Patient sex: M
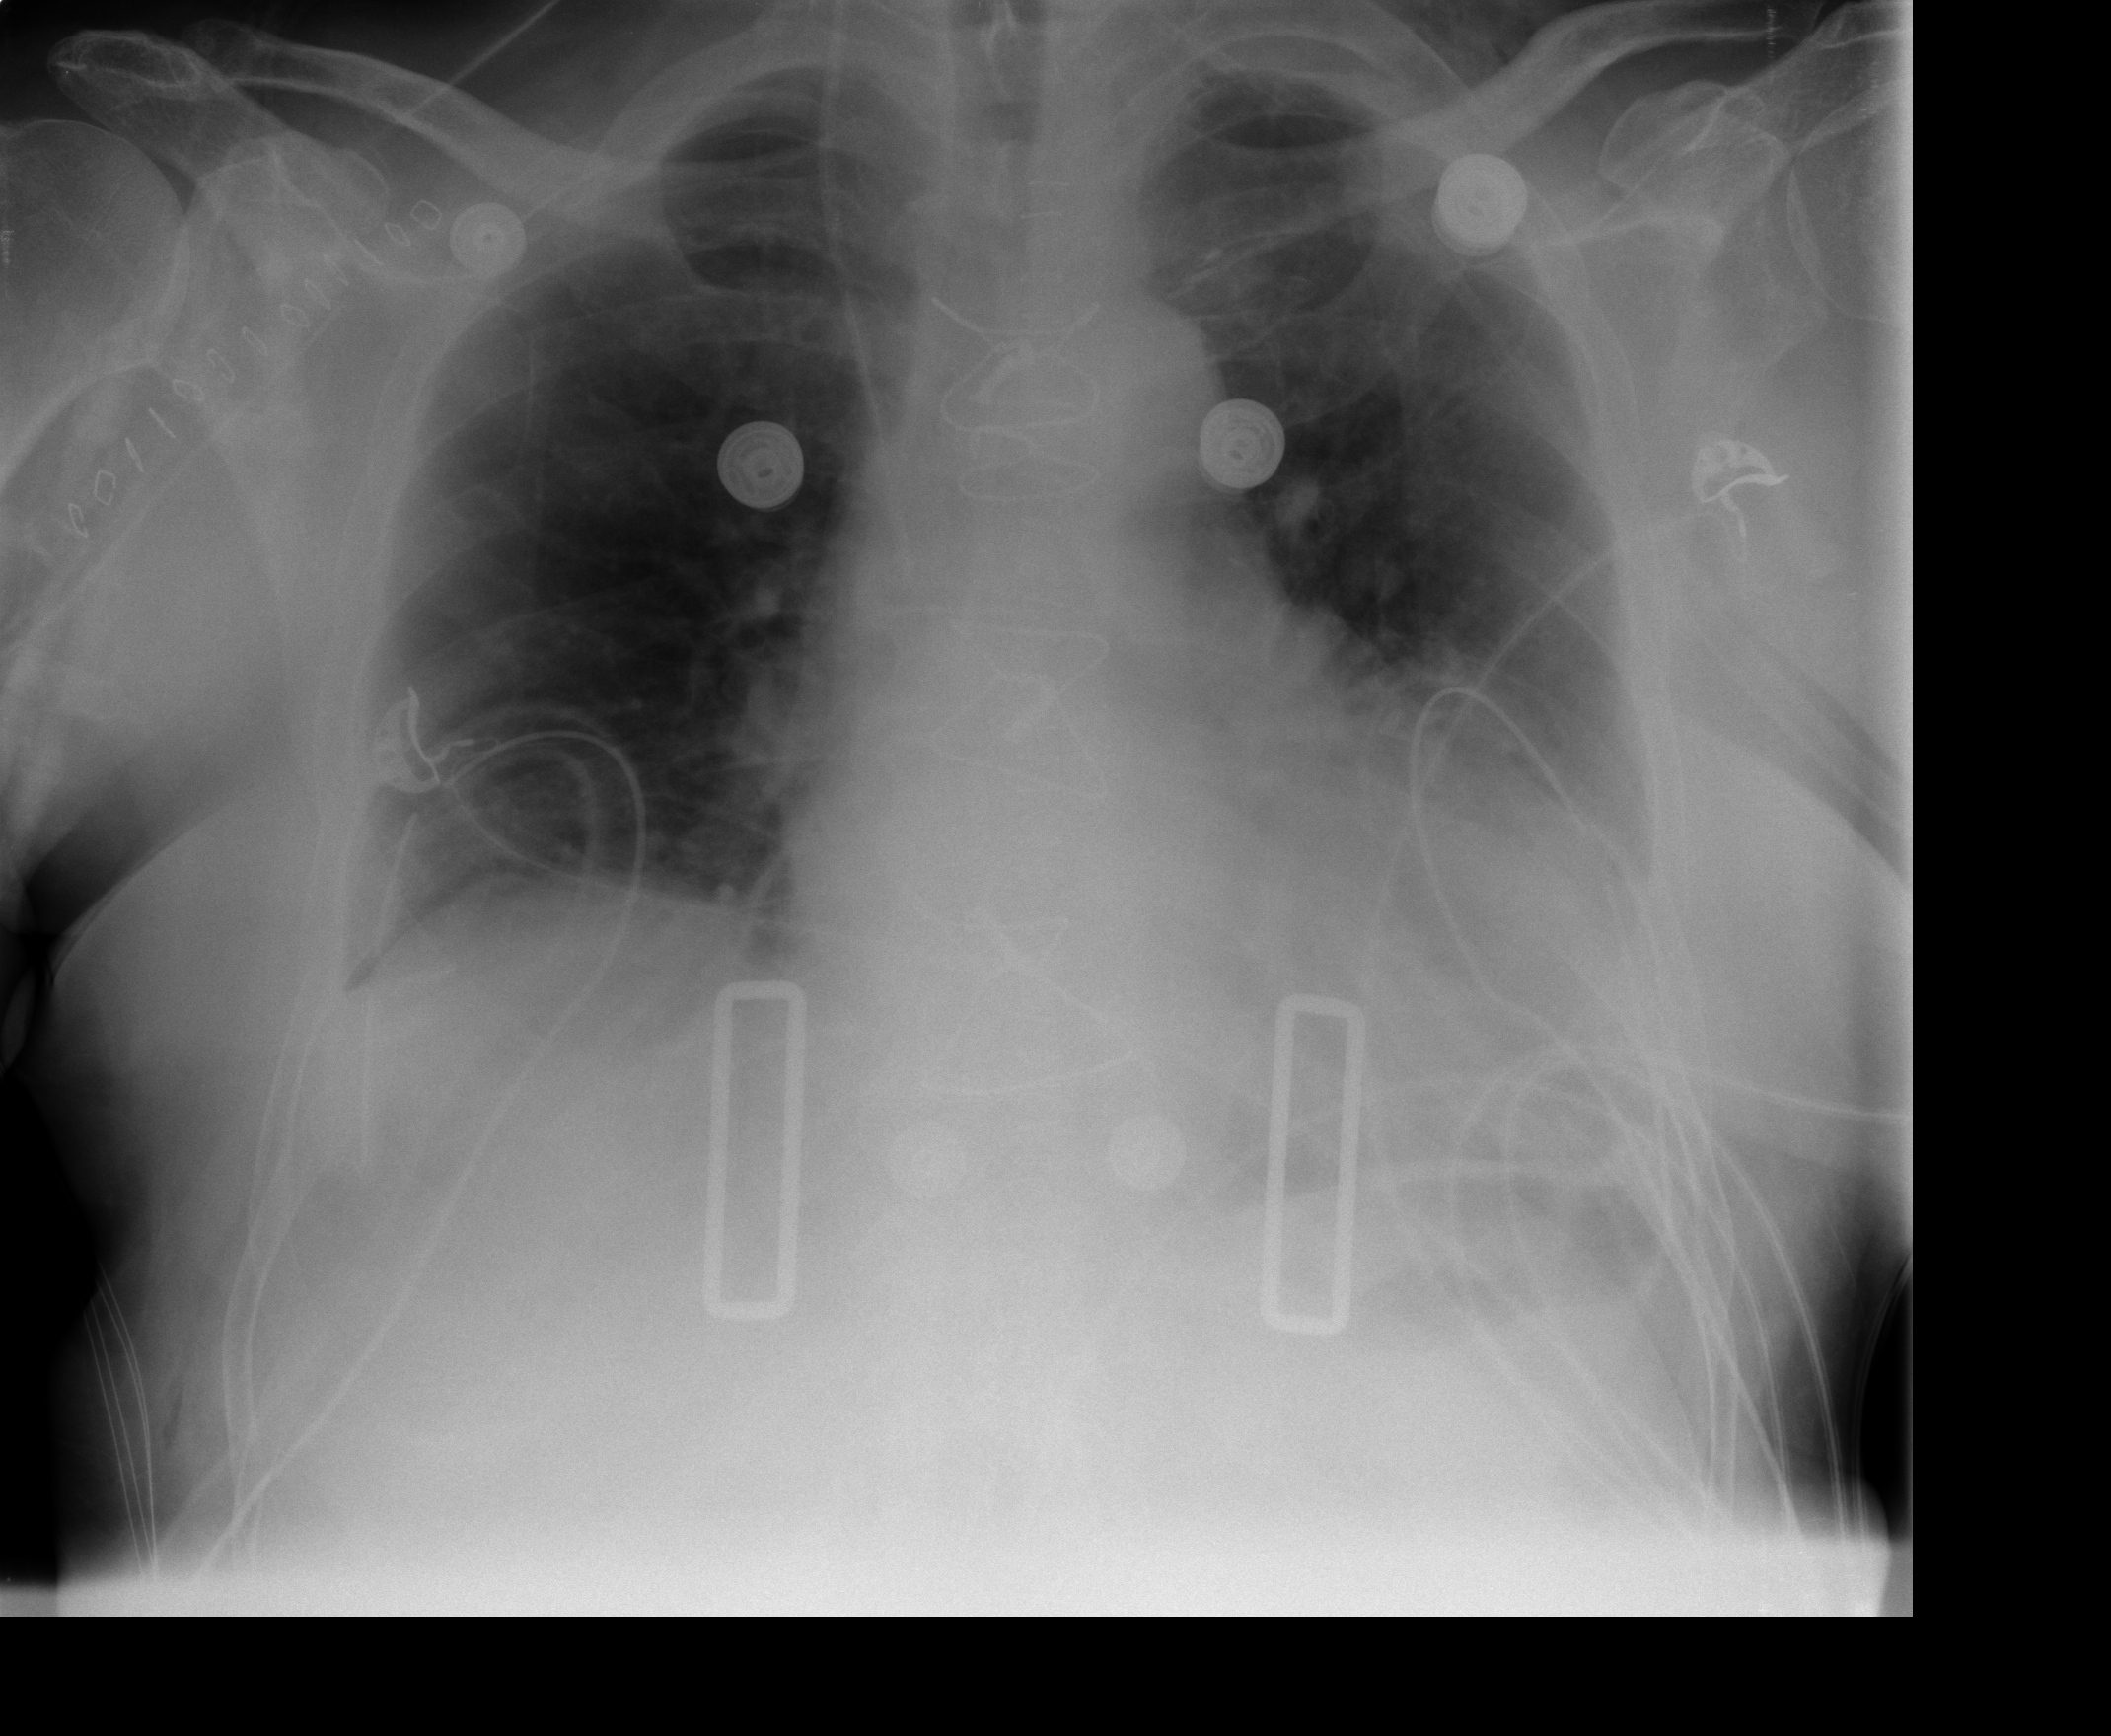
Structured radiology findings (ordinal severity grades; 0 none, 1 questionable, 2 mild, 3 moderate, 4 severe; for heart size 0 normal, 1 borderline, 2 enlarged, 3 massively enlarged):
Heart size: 2
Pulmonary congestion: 2
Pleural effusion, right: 0
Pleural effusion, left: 2
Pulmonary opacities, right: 0
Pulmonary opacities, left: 0
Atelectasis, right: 0
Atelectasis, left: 0